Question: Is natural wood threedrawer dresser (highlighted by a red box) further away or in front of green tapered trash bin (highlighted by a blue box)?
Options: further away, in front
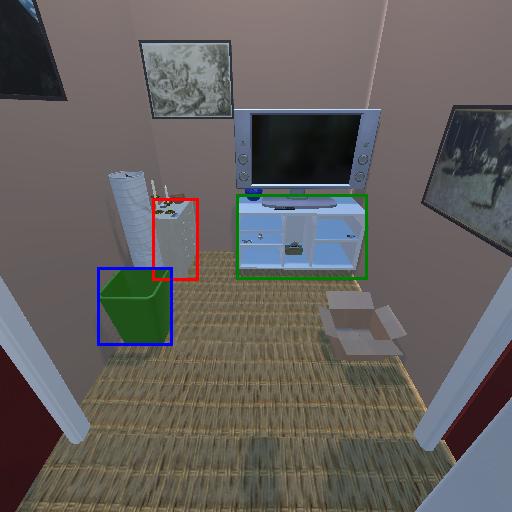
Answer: further away